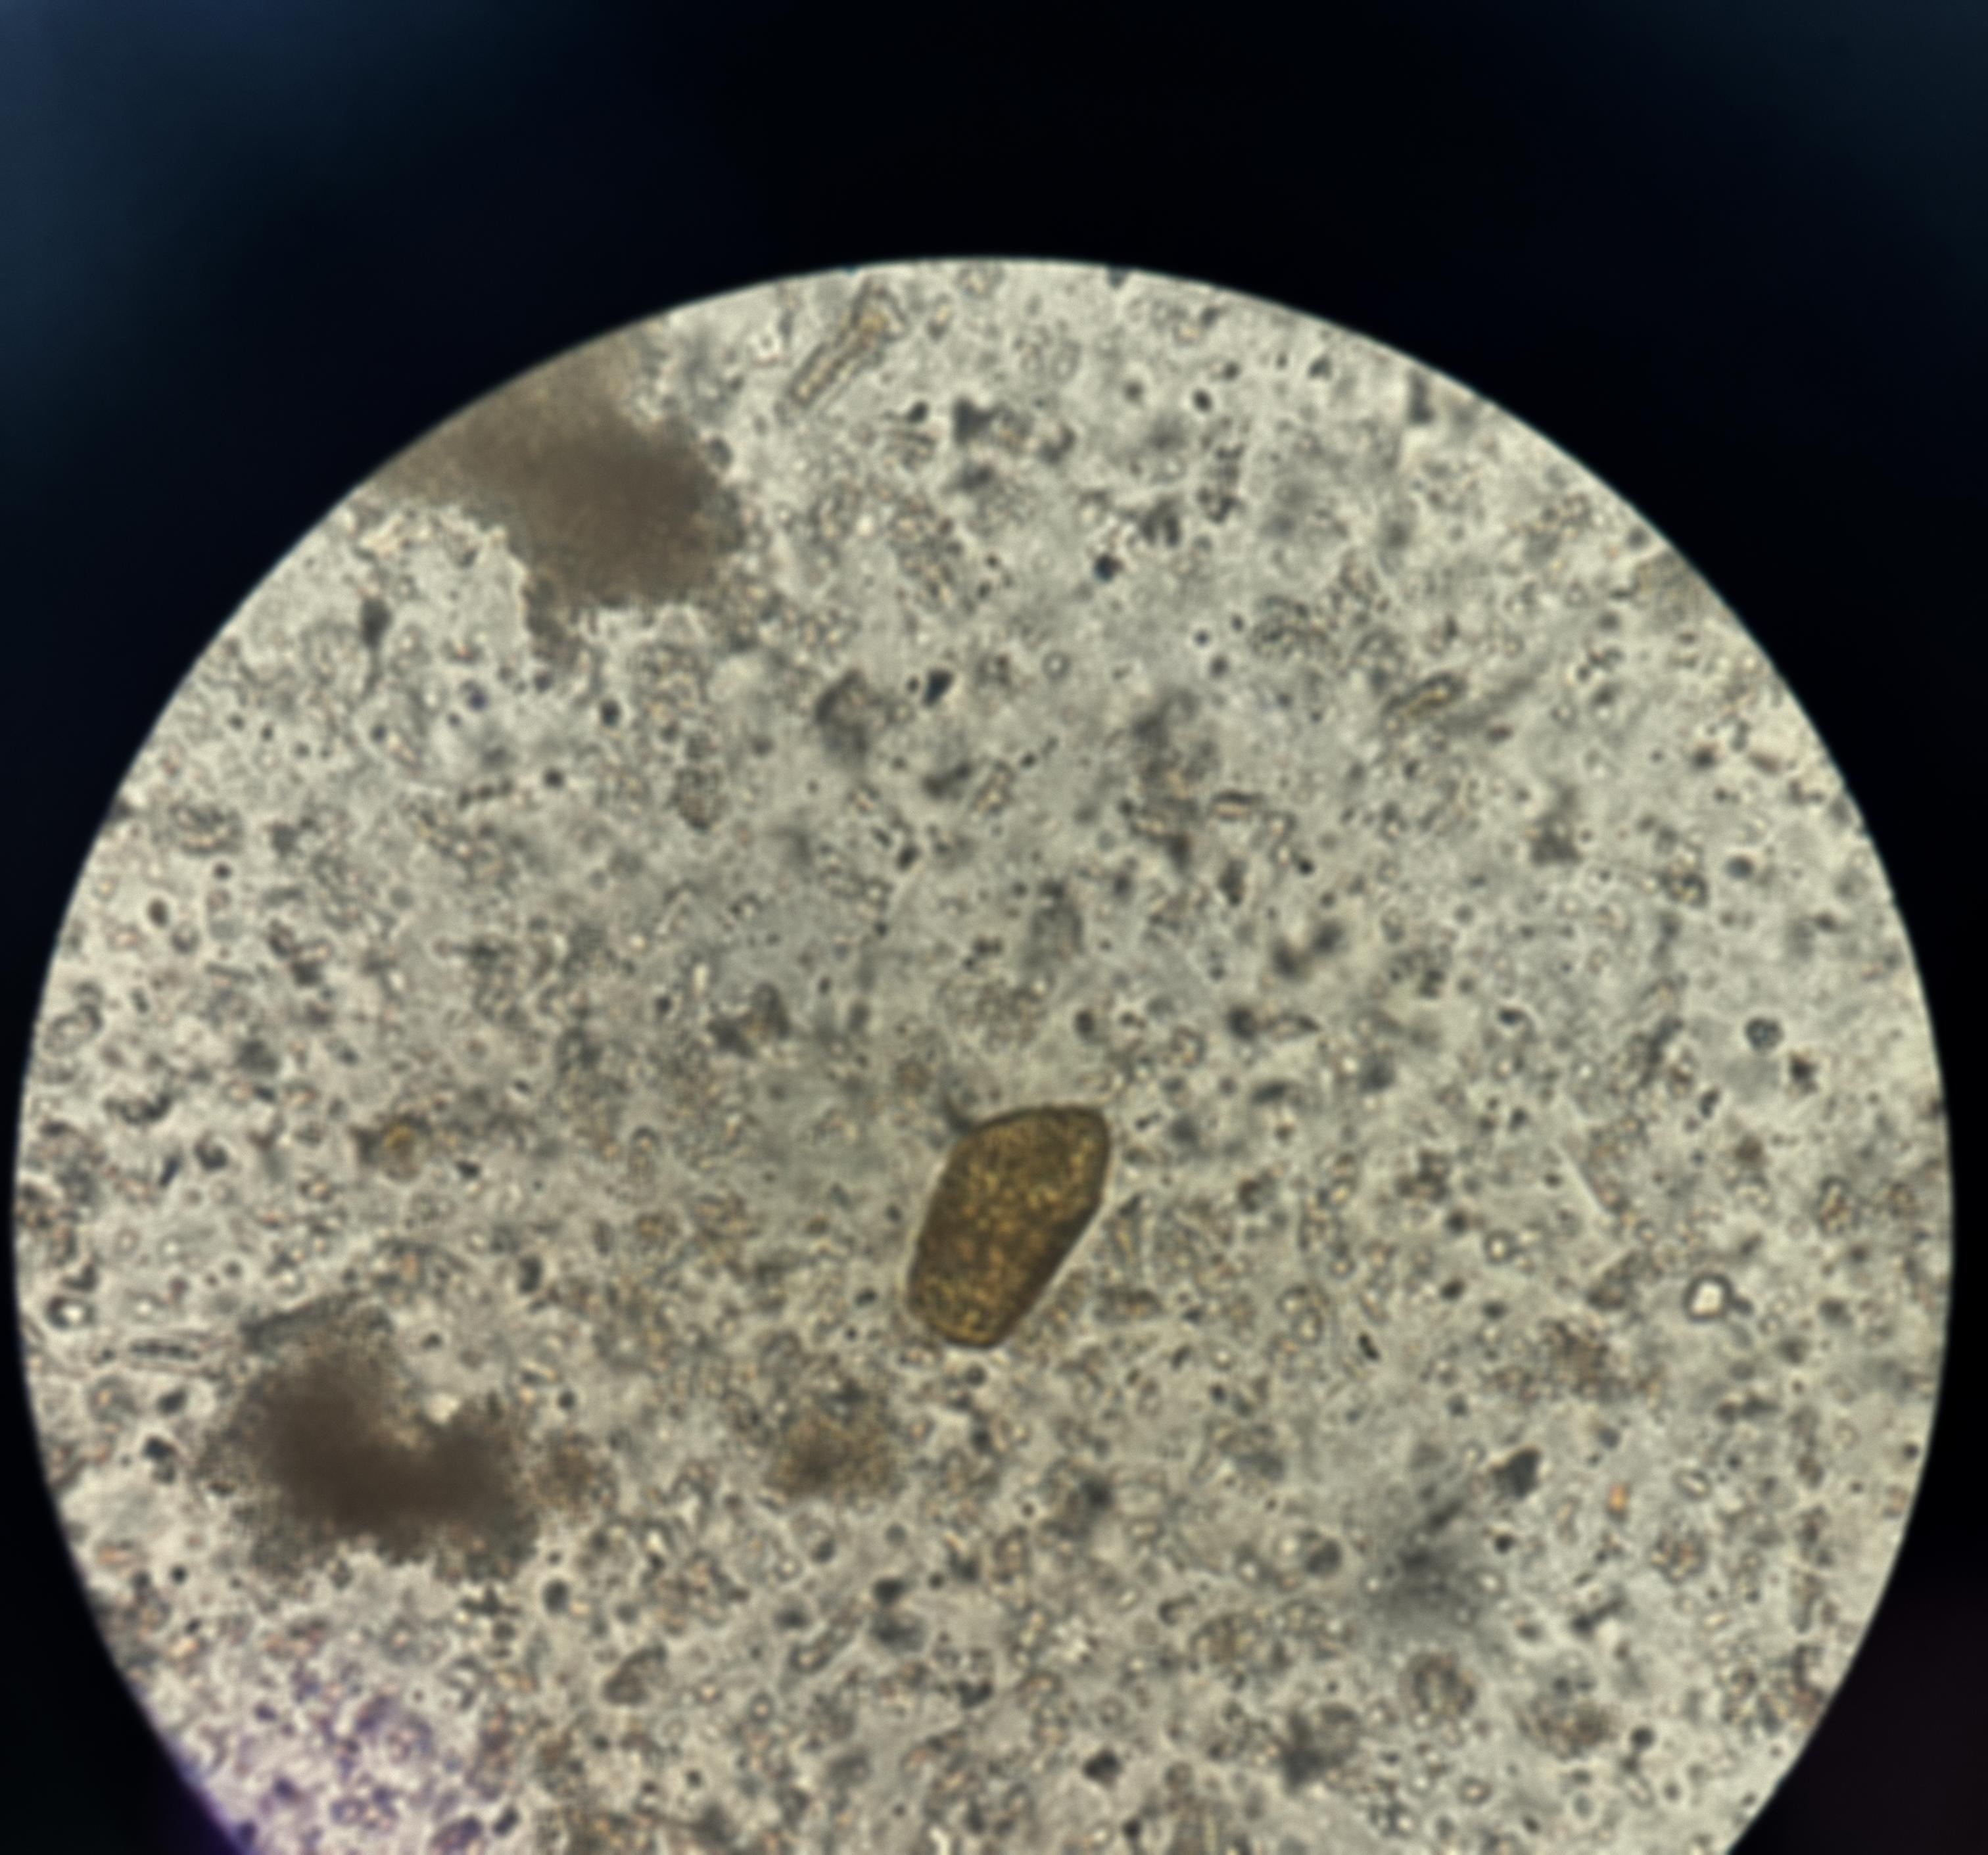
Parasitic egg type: Paragonimus spp